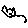
Label: cat